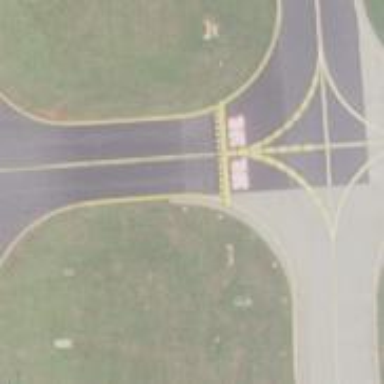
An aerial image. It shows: Image of taxiway at airport.